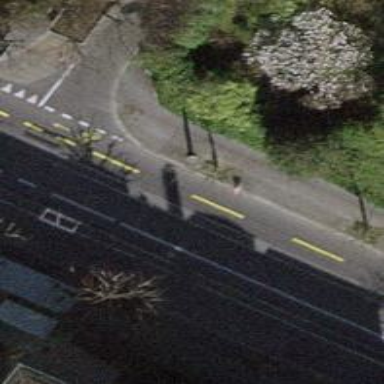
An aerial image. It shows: Bus stop for trolleybuses with designated stop position for public transport.